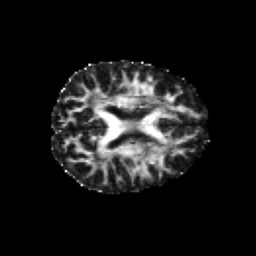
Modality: FA
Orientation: axial
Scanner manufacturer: siemens
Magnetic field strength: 3 T
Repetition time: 6.8 s
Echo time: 0.093 s